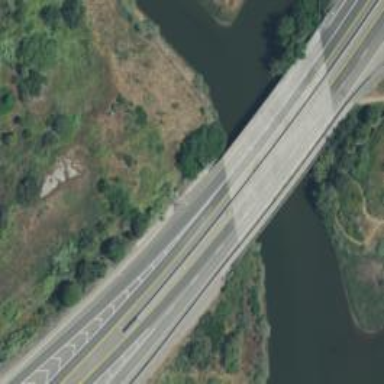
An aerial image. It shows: Beam bridge on motorway.